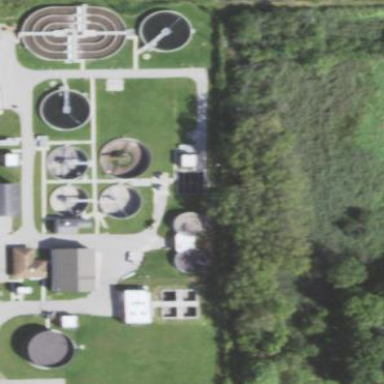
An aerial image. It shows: Wastewater plant.